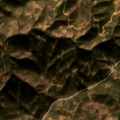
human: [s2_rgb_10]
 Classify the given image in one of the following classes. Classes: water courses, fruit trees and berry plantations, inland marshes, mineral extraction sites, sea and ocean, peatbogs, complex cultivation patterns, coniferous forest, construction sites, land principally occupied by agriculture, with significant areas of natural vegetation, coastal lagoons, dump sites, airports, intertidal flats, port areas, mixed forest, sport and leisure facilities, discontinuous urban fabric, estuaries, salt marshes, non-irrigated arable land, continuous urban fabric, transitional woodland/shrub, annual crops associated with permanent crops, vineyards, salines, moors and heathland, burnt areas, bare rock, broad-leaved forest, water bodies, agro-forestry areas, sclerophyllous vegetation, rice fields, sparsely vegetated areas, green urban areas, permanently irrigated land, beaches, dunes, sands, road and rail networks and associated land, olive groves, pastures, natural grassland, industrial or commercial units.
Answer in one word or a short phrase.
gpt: land principally occupied by agriculture, with significant areas of natural vegetation, sclerophyllous vegetation, transitional woodland/shrub